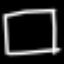
Label: square